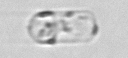
Label: Dactyliosolen_fragilissimus